Question: I posted a question about <URL> several months ago, and my problem got solved. A few days ago, I got reports that this issue has been occurring again and I am unsure why.
I am trying to create a YT.Player object but is failing. When I console.log() the YT.Player object, I do not see the expected functions associated such as 'cuePlaylist()' or 'getDuration()'. Through my debugging, I am successful in extracting the Youtube Video ID (which I have console.log), and passing that as a parameter when creating the YT.Player object. I do not understand why YT.Player would report a null video when I am passing it a valid YouTube ID. In addition, I have ensured that my 'iframe' has an ID of the YouTube video attached to it.
'''
onYouTubeIframeAPIReady = function() {
createPpdYoutubeObjects();
};
function createPpdYoutubeObjects() {
var delay = 5000; // need to wait for Youtube videos to load
setTimeout( function(){
// Sets up player tracker, and init the carousel
var players={};
$('iframe.ytplayer').each(function() {
players[ grabYoutubeIdFromUrl($(this).attr('src')) ] = new YT.Player( grabYoutubeIdFromUrl($(this).attr('src')), {
events: {
'onReady': onReady,
'onStateChange': onStateChange
}
});
console.log( 'id: ' + grabYoutubeIdFromUrl($(this).attr('src')) );
console.log( players[ grabYoutubeIdFromUrl($(this).attr('src')) ] );
});
}, delay);
};
function grabYoutubeIdFromUrl(path) {
if (
typeof path === "string"
&& path.length > 0
&& path.indexOf('embed/') > -1
&& path.indexOf('?wmode', path.indexOf('embed/')) > -1
)
{
var start = path.indexOf('embed/') + 6;
var end = path.indexOf('?wmode', start);
return path.substring(start, end);
}
return "";
};
<iframe id="eEIWYgA2lbQ" class="ytplayer" type="text/html" width="930" height="524"
src="https://www.youtube.com/embed/9VZUcLgtDM4?wmode=opaque&amp;rel=0&amp;enablejsapi=1&amp;iv_load_policy=3"
frameborder="0" allowfullscreen=""></iframe>
<iframe id="L7oamJtBpdU" class="ytplayer" type="text/html" width="930" height="524"
src="https://www.youtube.com/embed/lF1j8mdmVEI?wmode=opaque&amp;rel=0&amp;enablejsapi=1&amp;iv_load_policy=3"
frameborder="0" allowfullscreen=""></iframe>
'''

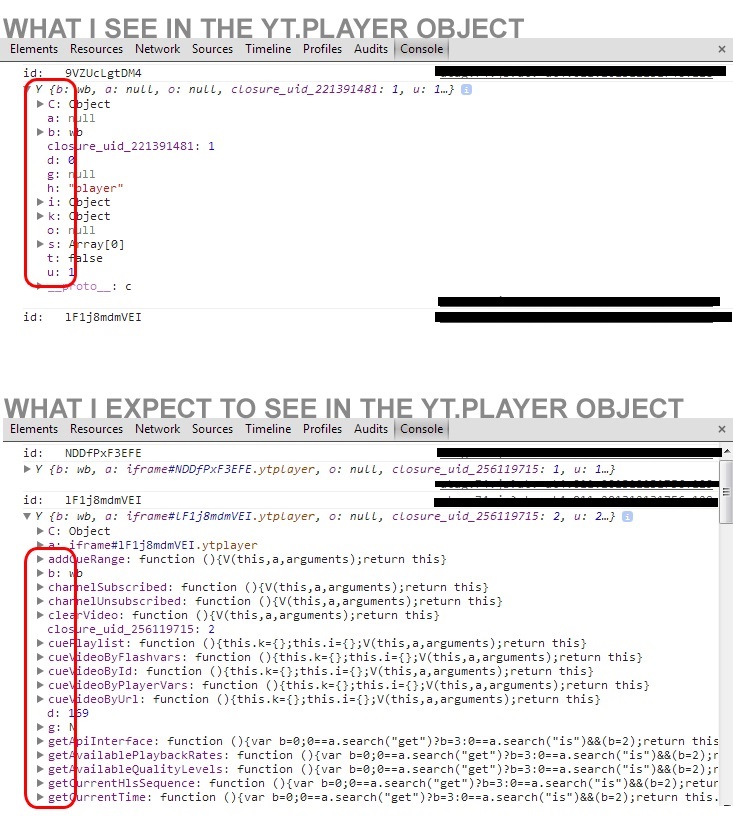
Answer: Even with your 5 second delay there's no 100% guarantee that the iframes will be created in the DOM before the code is executed that is trying to read their 'src' attribute, especially given that you haven't noted in your question where it is that you're loading the iFrame library. If you're doing it with a tag and a src attribute, there's the possibility that recently network conditions have become such that the iframe Library is loaded and the 5 seconds pass before your DOM is fully created. The best way to avoid this is to:
A) Make sure your iframes appear on the page before your scripts that define your functions.
B) Don't load the iFrame library with a tag and a src attribute, but instead do it like this (just before defining your onYouTubeIframeAPIReady function):
'''
var tag = document.createElement('script');
tag.src = "https://www.youtube.com/iframe_api";
var firstScriptTag = document.getElementsByTagName('script')[0];
firstScriptTag.parentNode.insertBefore(tag, firstScriptTag);
'''
If you're already doing all that and it still isn't working, another thing to try would be to use something like jQuery's $.document.ready() function and load the iframe library in there, just to make absolutely sure that the DOM is complete before trying to extract the src attributes from your iframes.
Hopefully this will steer you in the right direction; if none of these suggestions help, perhaps you could post your full page and scripts and allow us to take a more thorough look?